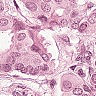
Metastatic tissue present: yes